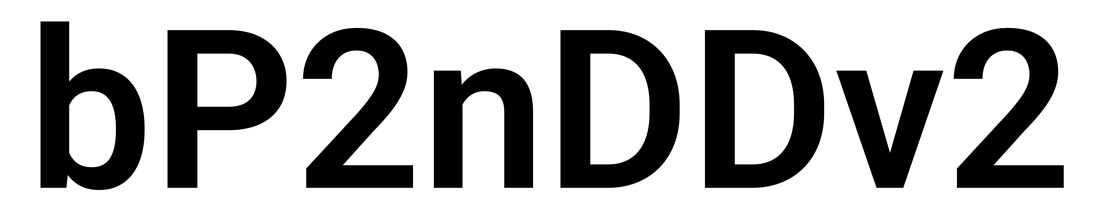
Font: Roboto_SemiBold